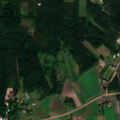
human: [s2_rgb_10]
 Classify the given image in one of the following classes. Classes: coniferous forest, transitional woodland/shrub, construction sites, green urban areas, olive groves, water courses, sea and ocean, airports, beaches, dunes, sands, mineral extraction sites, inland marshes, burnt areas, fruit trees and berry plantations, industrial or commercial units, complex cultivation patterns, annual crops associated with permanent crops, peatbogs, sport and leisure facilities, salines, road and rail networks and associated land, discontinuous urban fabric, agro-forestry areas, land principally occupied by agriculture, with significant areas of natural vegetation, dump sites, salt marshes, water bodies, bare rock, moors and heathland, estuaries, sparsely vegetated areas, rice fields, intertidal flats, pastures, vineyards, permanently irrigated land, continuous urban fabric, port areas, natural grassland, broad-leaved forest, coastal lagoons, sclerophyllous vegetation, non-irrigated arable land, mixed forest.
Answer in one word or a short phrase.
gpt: discontinuous urban fabric, non-irrigated arable land, land principally occupied by agriculture, with significant areas of natural vegetation, coniferous forest, mixed forest